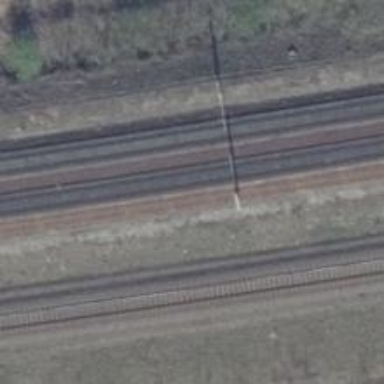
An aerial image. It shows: Rail track with contact line electrification. The track is ballastless.